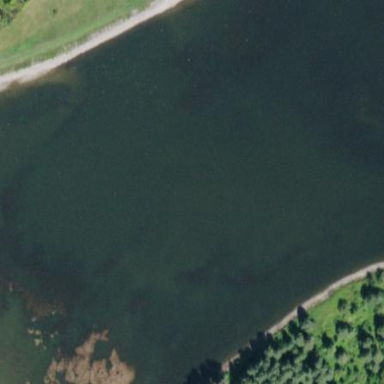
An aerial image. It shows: Reservoir area.